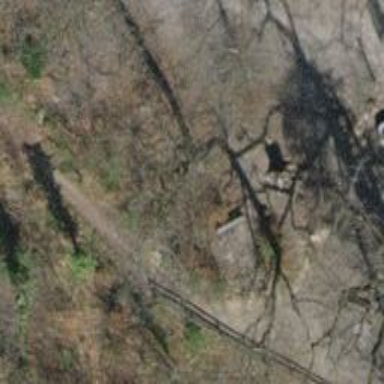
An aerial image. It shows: Brown bench in the vicinity.